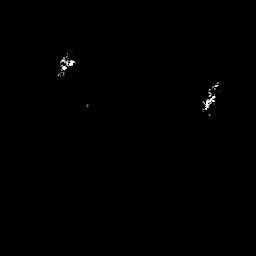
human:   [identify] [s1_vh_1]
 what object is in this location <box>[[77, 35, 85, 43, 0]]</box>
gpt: <ref>1 small ship at the right</ref>